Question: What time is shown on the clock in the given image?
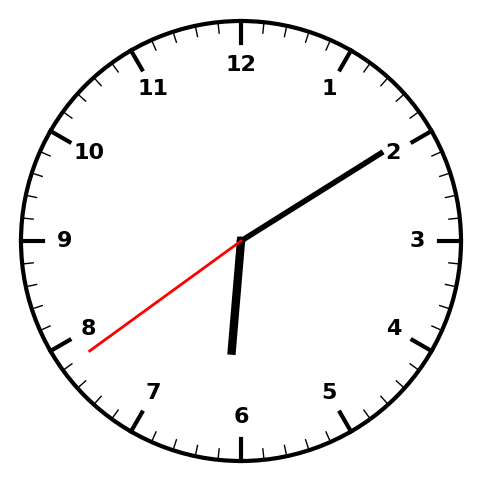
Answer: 06:09:39